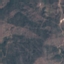
Land use / land cover: HerbaceousVegetation